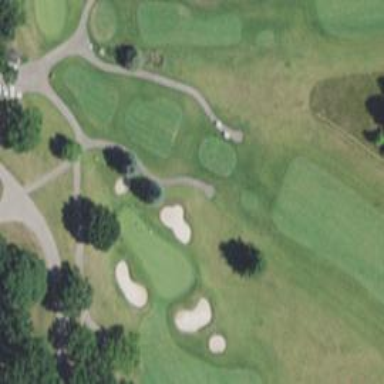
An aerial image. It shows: Pathway for golfing.